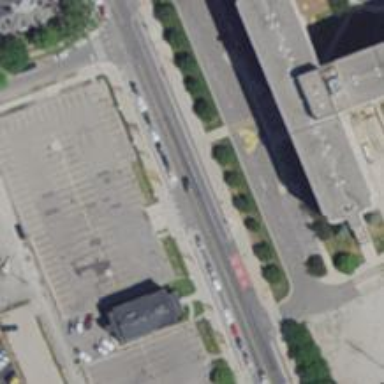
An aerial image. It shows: Paved parking area with park and ride facility.